Question: I have been given a very complex issue that I may not have the expertise to solve. I have tried a lot of difference methods, but I have not come close to solving this problem.
We have a relational database using SQL Server within an application called Lansweeper. I am working with two tables. One table ('tblAssets') houses our computer inventory data, and the other table ('tblRegistry') houses registry data of these computers.
I have a requirement to query for the computer name , driver name, and driver version all into one row. However, the driver version and driver name are within two separate registry keys on a computer, and the only way to derive the version and driver is by the registry key value.
I have created a simple query below to start.
'''
Select Distinct Top <PHONE> tblAssets.AssetName,
tblRegistry.Valuename,
tblRegistry.Value,
tblRegistry.Regkey
From tblRegistry
Inner Join tblAssets On tblAssets.AssetID = tblRegistry.AssetID
Where tblRegistry.Valuename Like '%Driver%'
Order By tblRegistry.Regkey
'''
I have provided an image of the current output and the desired output.

I think the biggest road block for me right now is how to treat the value for derived key location values in order to do this. I have created variants of row_number, pivot and union, but I am really at a loss of what to do.
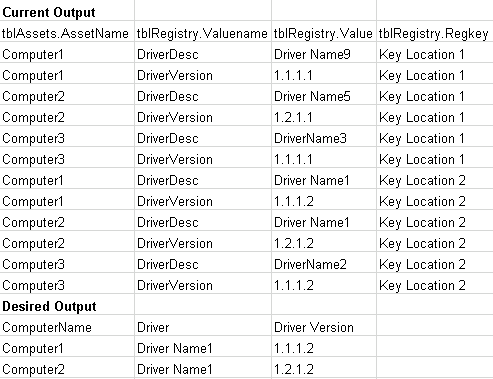
Answer: You can join tblRegistry twice and include the 'Valuename' in the join conditions. Something like this:
'''
SELECT DISCTINCT assets.AssetName ComputerName
, reg1.value Driver
, reg2.value DriverVersion
FROM tblAssets assets
JOIN tblRegistry reg1
ON reg1.AssetID = assets.AssetID
AND reg1.Valuename = 'DriverDesc'
JOIN tblRegistry reg2
ON reg2.AssetID = assets.AssetID
AND reg2.Valuename = 'DriverVersion'
'''